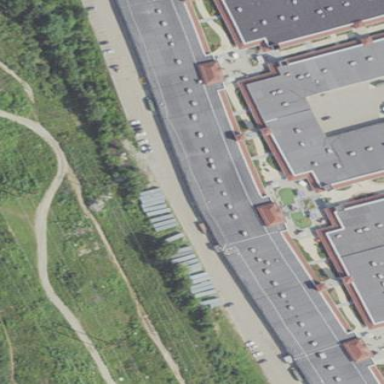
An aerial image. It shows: Retail building.